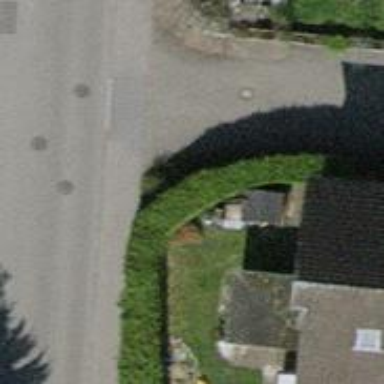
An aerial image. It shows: Hedge barrier.